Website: macys
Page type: billing-address
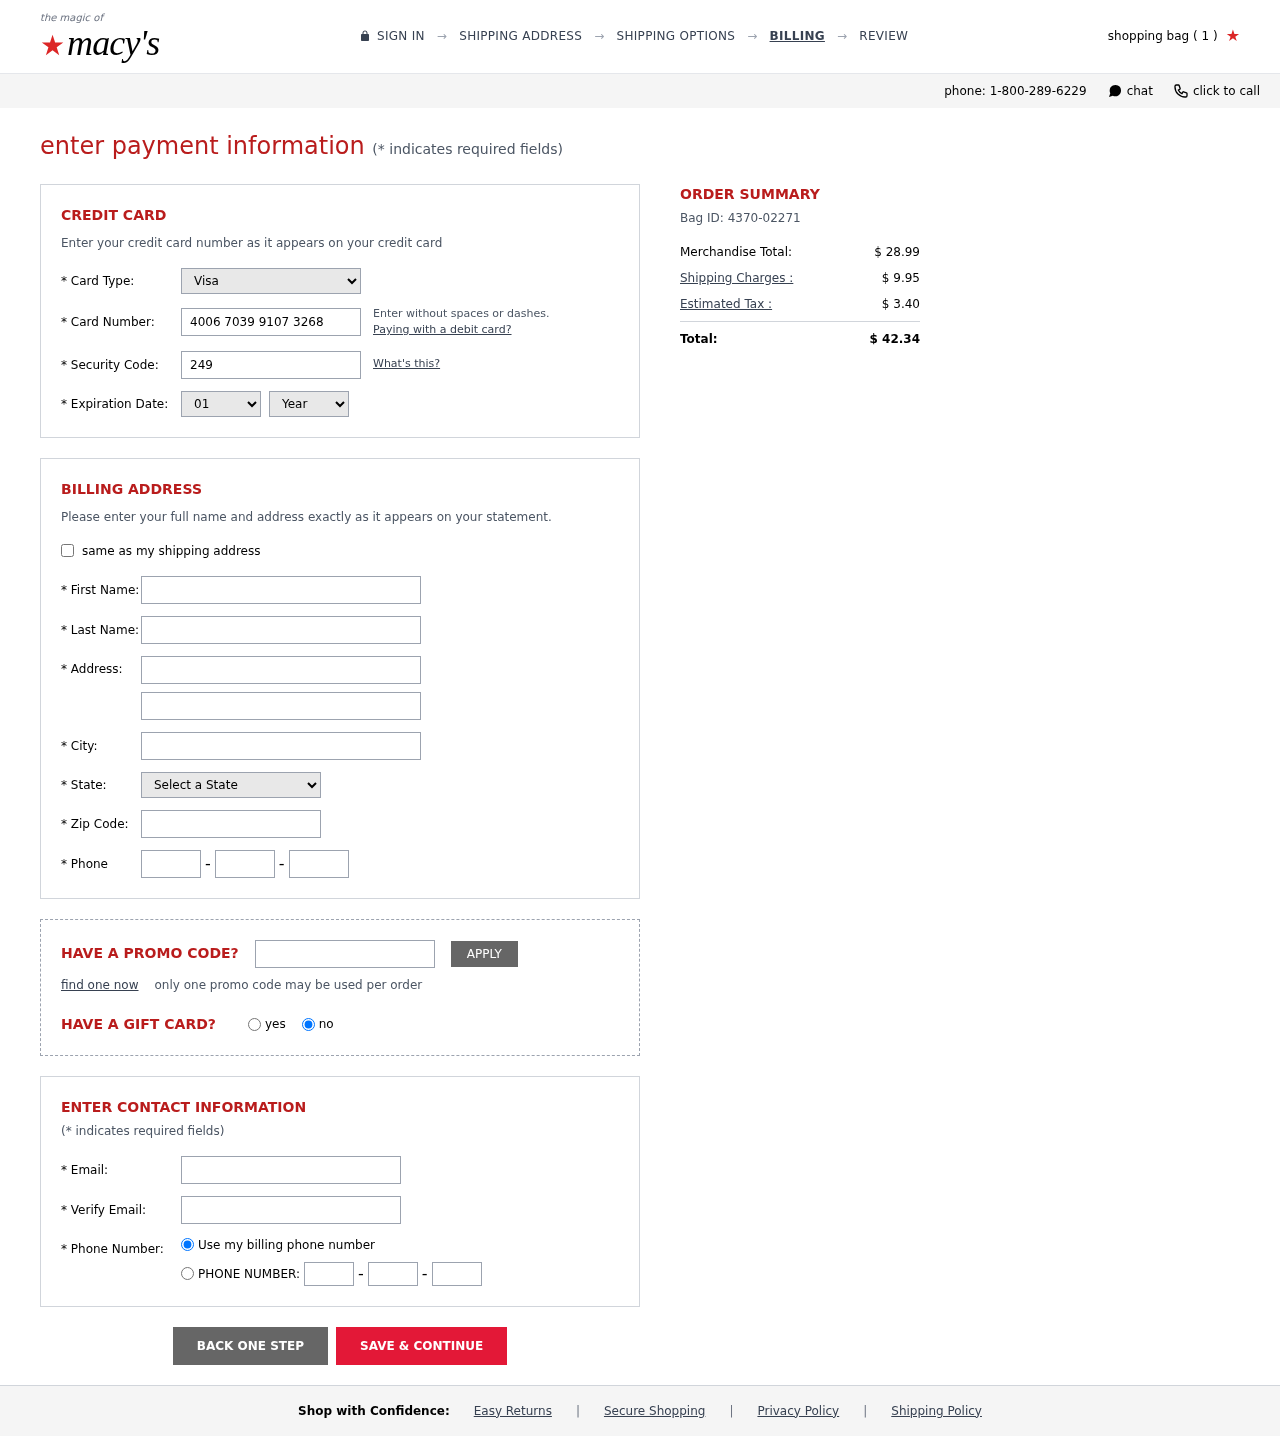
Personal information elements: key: PII_CARD_CVV
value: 249
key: PII_CARD_EXPIRY_MONTH
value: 01
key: PII_CARD_EXPIRY_YEAR
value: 26
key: PII_CARD_NUMBER
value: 4006 7039 9107 3268
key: PII_CARD_TYPE
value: Visa
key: PII_CITY
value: Patrickhaven
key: PII_EMAIL
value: makayla_downs@yahoo.com
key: PII_FIRSTNAME
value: Makayla
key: PII_LASTNAME
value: Downs
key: PII_PHONE_AREA
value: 727
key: PII_PHONE_PREFIX
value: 531
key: PII_PHONE_SUFFIX
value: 1196
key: PII_POSTCODE
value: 91949
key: PII_STATE_ABBR
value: SC
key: PII_STREET
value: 44866 Frazier Oval Apt. 246
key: PII_STREET2
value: Suite 431
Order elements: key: ORDER_NUM_ITEMS
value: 1
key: ORDER_ID
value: Bag ID: 4370-02271
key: ORDER_SUBTOTAL
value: $ 28.99
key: ORDER_SHIPPING_COST
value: $ 9.95
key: ORDER_TAX
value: $ 3.40
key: ORDER_TOTAL
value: $ 42.34